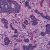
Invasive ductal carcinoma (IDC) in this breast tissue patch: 1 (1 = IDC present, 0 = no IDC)